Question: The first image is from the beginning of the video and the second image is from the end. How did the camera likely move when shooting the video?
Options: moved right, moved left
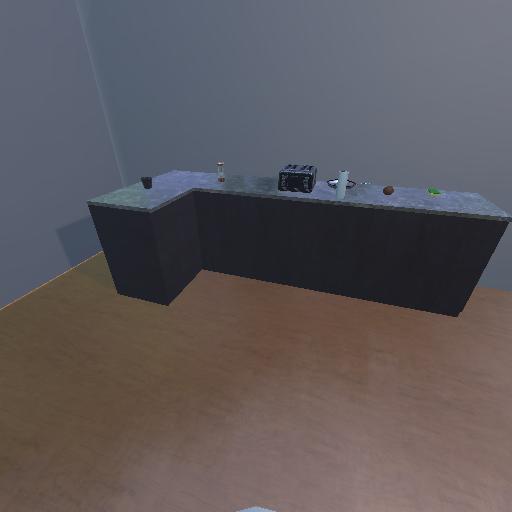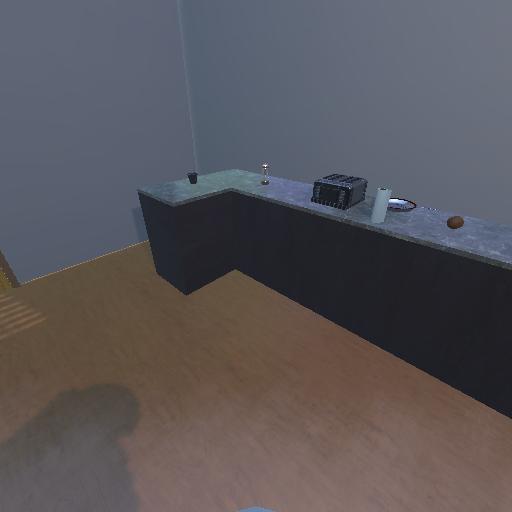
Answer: moved right